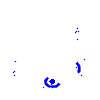
Particle: electron